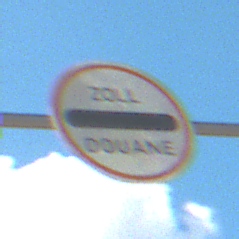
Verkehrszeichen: Zollstelle
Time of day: Midday
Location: Outdoor (Nature)
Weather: PartlyCloudy
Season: NotSpecified
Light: Natural